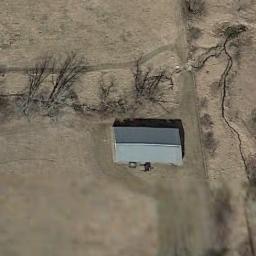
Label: sparse_residential